Chest X-ray. View position: AP
Patient age: 55
Patient sex: F
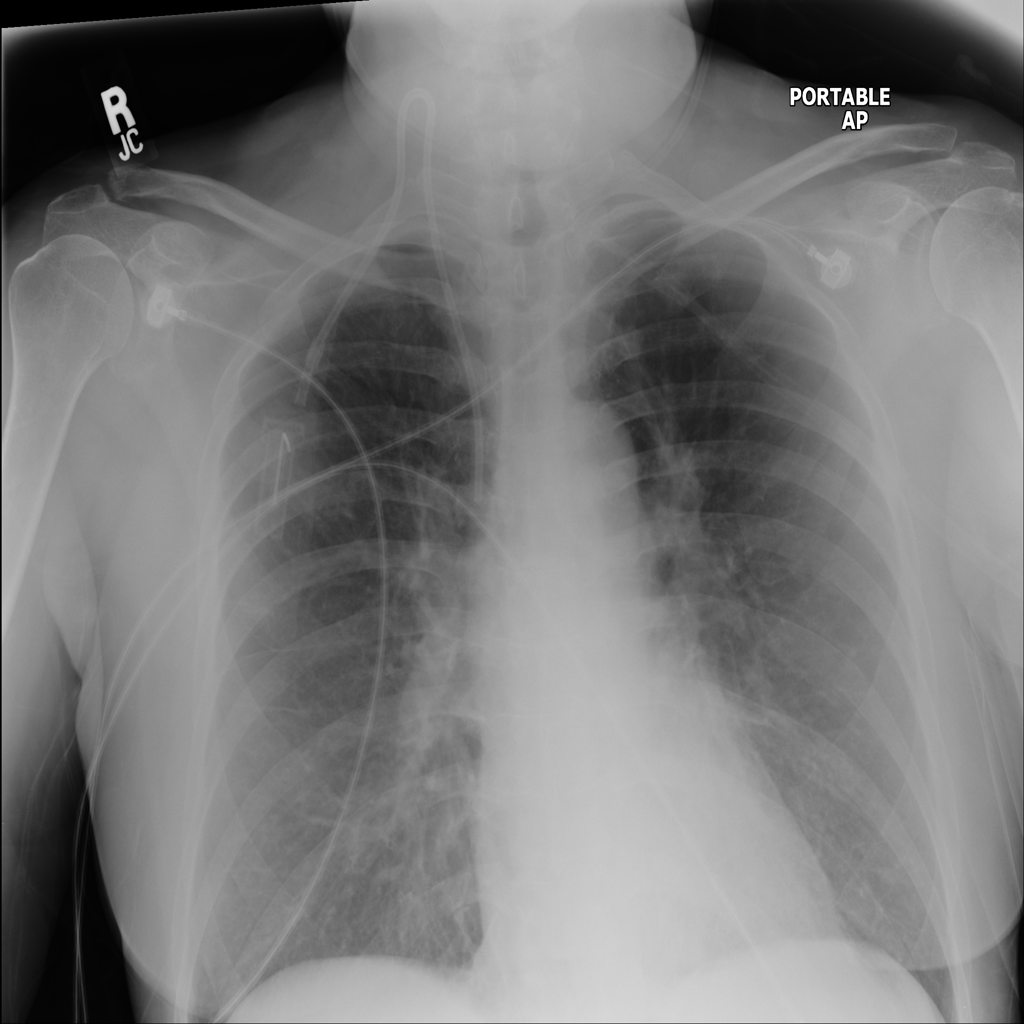
Finding: Pneumothorax